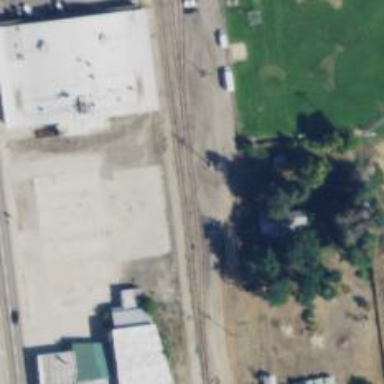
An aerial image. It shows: Railway siding for service.